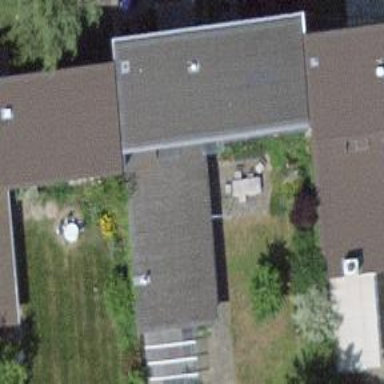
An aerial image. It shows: Flat-roofed building.